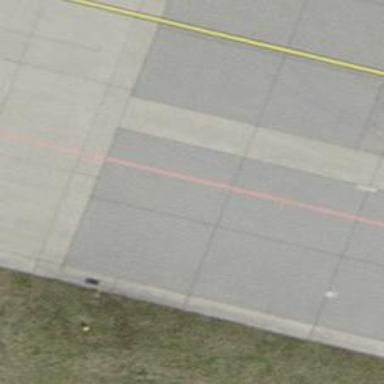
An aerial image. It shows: Airport parking position.